Question: Sorry if this is a duplicate question but other answers I have tried have not resulted in my desired plot.
I would like to colour code this graph based upon whether the value is positive or negative which I have termed the "phase".
Where the geom_line() hits just above or below 0 I would like it to colour either "positive" or "negative" - I thought the following would work but it doesn't seem to. Can someone tell me where I am going wrong? Thanks.

### Data
'''
structure(list(Date = c(1876, 1877, 1878, 1879, 1880, 1881),
value = c(4.95, -10.0416666666667, 2.95, 12.85, 7.8, -4.76666666666667
), phase = structure(c(3L, 1L, 3L, 3L, 3L, 1L), .Label = c("negative",
"neutral", "positive"), class = "factor")), row.names = c(NA,
-6L), class = c("data.table", "data.frame"), .internal.selfref = <pointer: 0x7ffb06817ce0>)
'''
### Code
'''
## create a column to determine if the phase is negative, positive or neutral i.e. 0
dd_avg$phase<-factor(sign(dd_avg$value), (-1):1, c('negative', 'neutral', 'positive'))
dd_avg
## plot it up
ggplot(data=dd_avg, aes(x=Date, y=value, group=Date, colour=phase))+
geom_line()
'''
<URL>
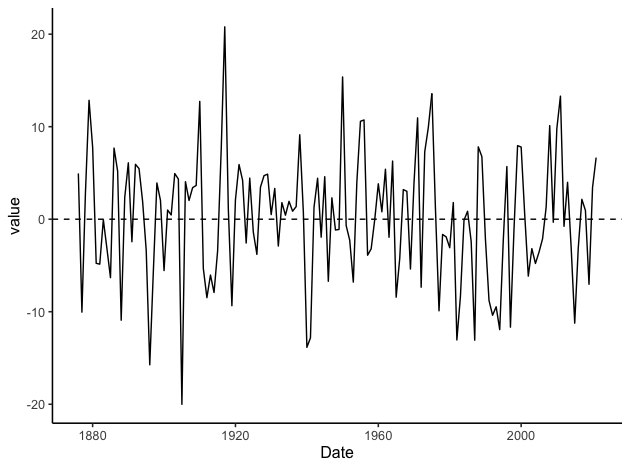
Answer: By manually assigning colours, you're triggering the automatic grouping that ggplot2 does, which will just draw seperate lines for positive and negative. However, even if you override the grouping, you're still faced with the problem that a line segment can only have a single colour and lines that cross the 0-line will likely give problems.
The usual solution to such problems is to interpolate the data to specify exact cross-over points. However, this is annoying to do. Instead, we can use 'ggforce::geom_link2()' that already interpolates and use 'after_stat()' to apply colouring after interpolation. If you need your cross-over points to be exact, you might want to interpolate yourself.
'''
library(ggplot2)
library(ggforce)
df <- data.frame(
x = seq(as.Date("1890-01-01"), as.Date("2020-01-01"), by = "1 year"),
y = rnorm(131)
)
ggplot(df, aes(x, y)) +
geom_link2(aes(colour = after_stat(ifelse(y > 0, "positve", "negative"))))
'''

<URL>
There are similar questions <URL> where I've suggested the same solution.